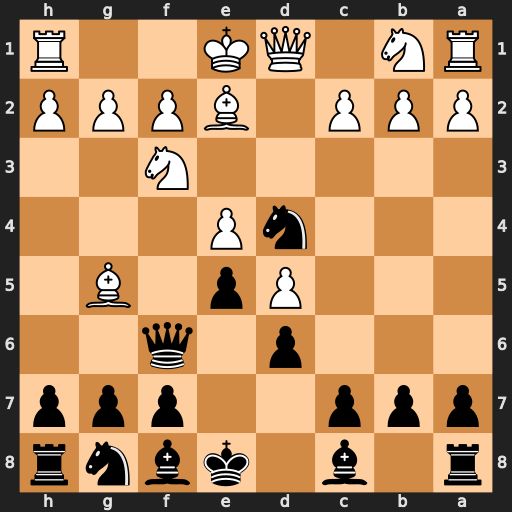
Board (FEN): r1b1kbnr/ppp2ppp/3p1q2/3Pp1B1/3nP3/5N2/PPP1BPPP/RN1QK2R
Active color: b
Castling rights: KQkq
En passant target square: -
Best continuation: Nxf3+ Bxf3 Qxg5